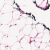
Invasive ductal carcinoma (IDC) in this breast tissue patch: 0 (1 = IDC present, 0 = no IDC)